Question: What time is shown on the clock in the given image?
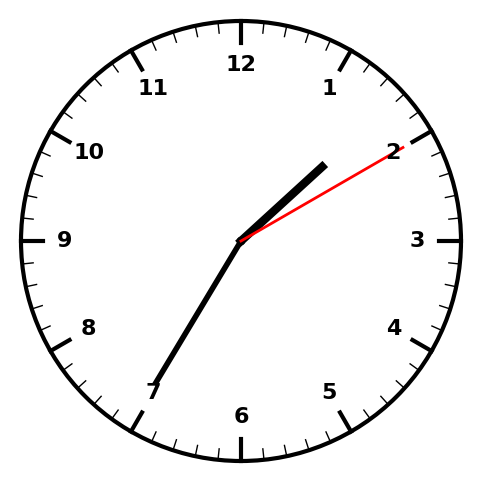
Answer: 01:35:10